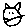
Label: cat